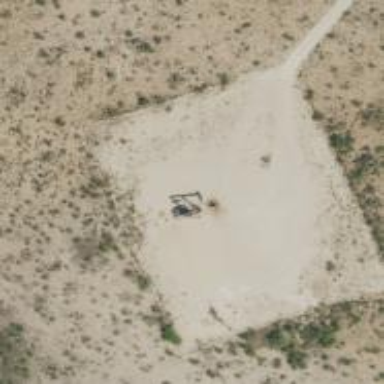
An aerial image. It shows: Petroleum well.